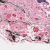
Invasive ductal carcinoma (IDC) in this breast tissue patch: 0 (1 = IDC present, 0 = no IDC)